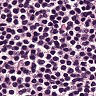
Metastatic tissue present: no